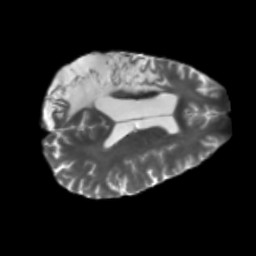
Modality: T2w
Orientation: axial
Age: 43
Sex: male
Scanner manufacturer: siemens
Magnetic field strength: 3 T
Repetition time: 5.25 s
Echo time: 0.08 s